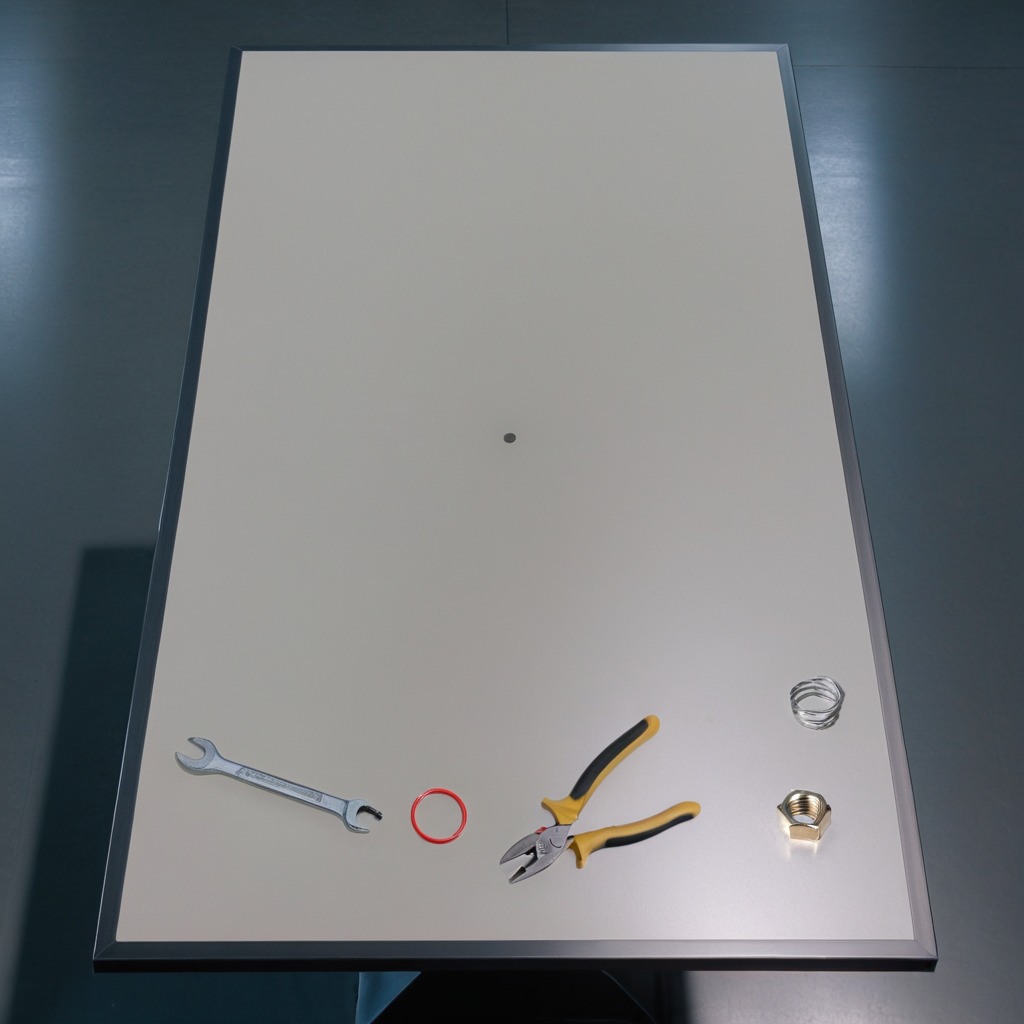
A rubber Oring, a pair of pliers, a coiled metal spring, a metal nut, and a wrench are lying on the tabletop.